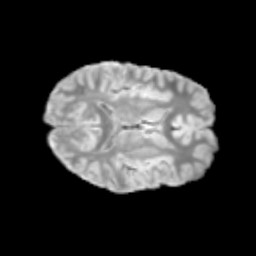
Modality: T2w
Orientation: axial
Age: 10
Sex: male
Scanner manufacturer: siemens
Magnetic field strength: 3 T
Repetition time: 3.8 s
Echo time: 0.07 s